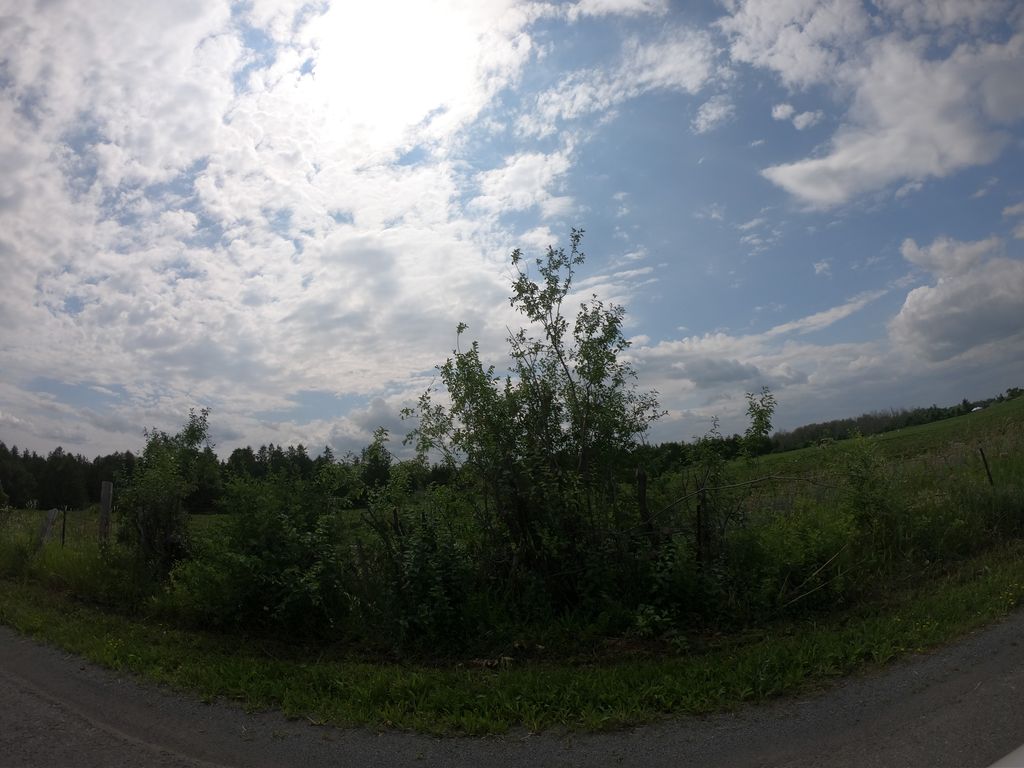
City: ottawa-gatineau